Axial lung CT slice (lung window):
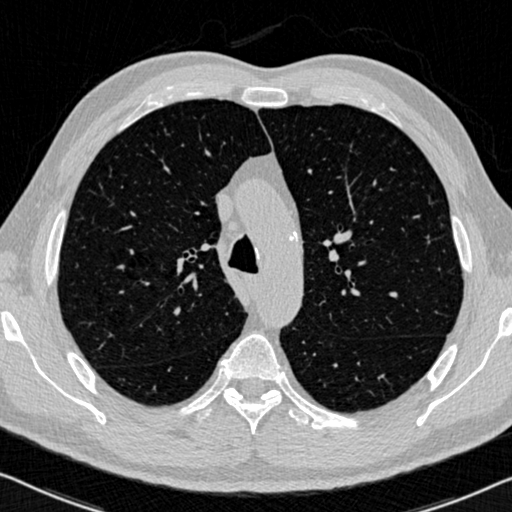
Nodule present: no